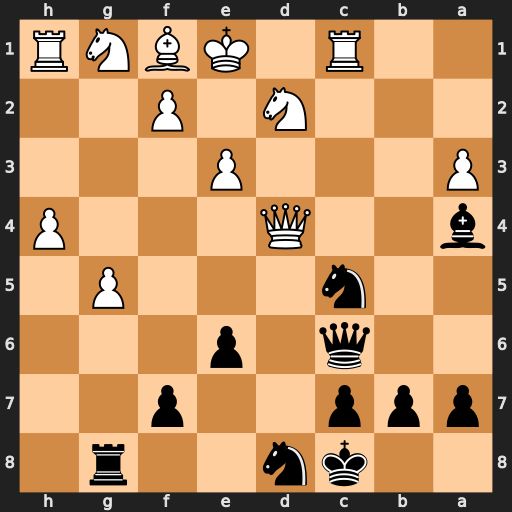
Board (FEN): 2kn2r1/ppp2p2/2q1p3/2n3P1/b2Q3P/P3P3/3N1P2/2R1KBNR
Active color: b
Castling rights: K
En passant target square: -
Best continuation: Nd3+ Ke2 Nxc1+